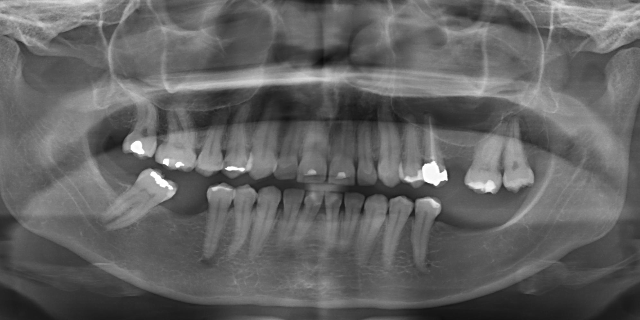
adult